Question: I try to do a 'ExpansionPanel' who scroll automatically when I press on it. I need to scroll if I want to go to the bottom of the widget. I try with 'jumpTo' and 'animateTo' but not work very well.

'''
Container(
decoration: BoxDecoration(
boxShadow: [BoxShadow(color: Colors.grey.withOpacity(0.5), spreadRadius: 5, blurRadius: 7, offset: Offset(0, 3))]),
margin: EdgeInsets.fromLTRB(8, 8, 8, 25),
child: ExpansionPanelList(
expandedHeaderPadding: EdgeInsets.zero,
children: [
ExpansionPanel(
headerBuilder: (context, sOpen) {
return Container(
padding: EdgeInsets.zero,
margin: EdgeInsets.zero,
child: TextButton(
style: ButtonStyle(
overlayColor: MaterialStateProperty.all(Colors.grey[400].withOpacity(0.5)),
foregroundColor: MaterialStateProperty.all(Colors.black87),
),
onPressed: () {
setState(() {
isOpen = !isOpen;
expandList();
});
},
child: task('Tasks (${tasks.length})', icon: Icon(Icons.supervised_user_circle, color: Colors.grey))));
},
body: Column(children: taskContains()),
isExpanded: isOpen,
backgroundColor: Color(0xfffafafa))
],
expansionCallback: (i, iOpen) {
setState(() {
isOpen = !iOpen;
expandList();
});
}));
void expandList() {
if (isOpen) {
controller.jumpTo(0);
controller.animateTo((80 * tasks.length.toDouble()), duration: Duration(seconds: 1), curve: Curves.fastOutSlowIn);
}
}
'''
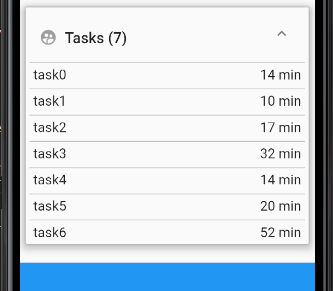
Answer: The problem was when I expand, the Widget keep the old size and when I expand it, the scrollbar was at the bottom of the old widget. So we need to wait the end of the build. So I do it with that:
'''
WidgetsBinding.instance.addPostFrameCallback((timeStamp) {
expandList();
});
'''